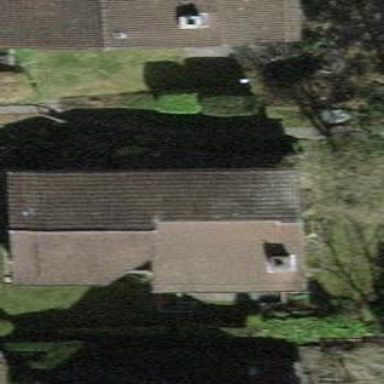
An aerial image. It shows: Building with tiled roof.